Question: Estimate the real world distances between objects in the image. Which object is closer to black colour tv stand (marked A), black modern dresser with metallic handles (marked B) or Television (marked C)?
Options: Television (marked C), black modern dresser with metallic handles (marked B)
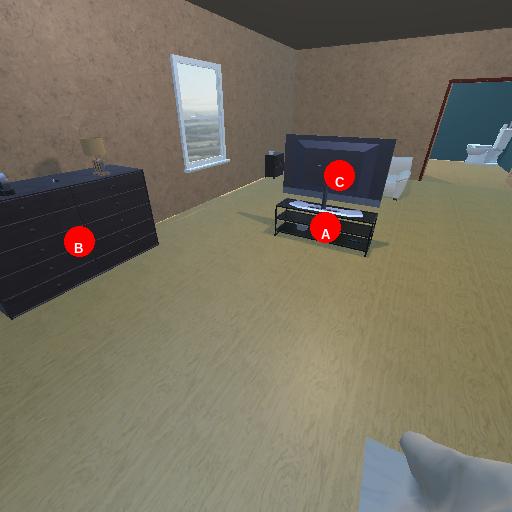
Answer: Television (marked C)